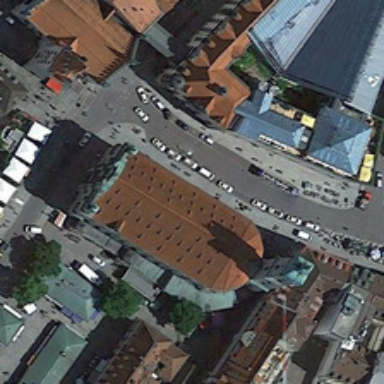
A church is near a road .